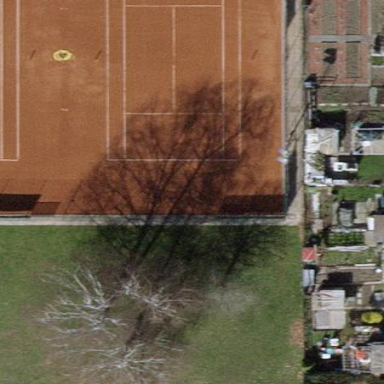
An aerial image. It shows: Tennis court on pitch.